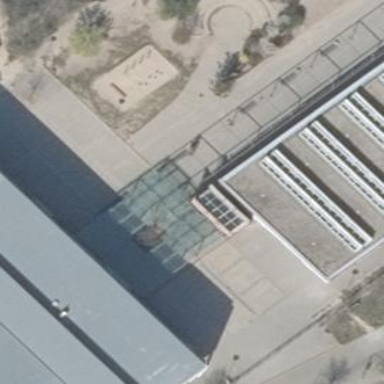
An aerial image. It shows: View of roof of building.